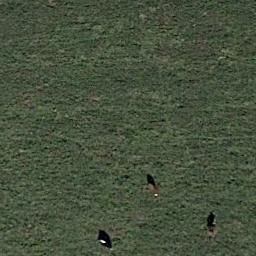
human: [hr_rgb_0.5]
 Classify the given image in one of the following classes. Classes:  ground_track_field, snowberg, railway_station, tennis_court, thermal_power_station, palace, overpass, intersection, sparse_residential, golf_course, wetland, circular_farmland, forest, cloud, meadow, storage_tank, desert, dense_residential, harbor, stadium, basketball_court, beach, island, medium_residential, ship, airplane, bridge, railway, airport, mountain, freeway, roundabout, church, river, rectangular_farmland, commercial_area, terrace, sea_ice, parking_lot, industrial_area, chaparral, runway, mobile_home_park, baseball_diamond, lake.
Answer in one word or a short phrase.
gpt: meadow